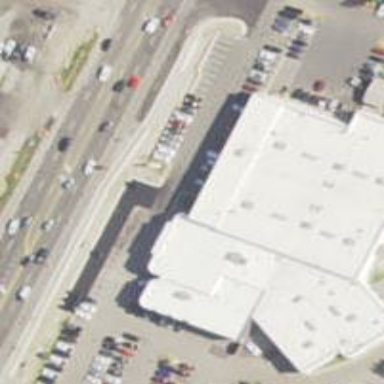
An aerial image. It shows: Car shop building.